Field crop: maize
Growth stage: 2
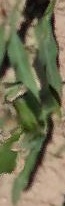
Species: maize